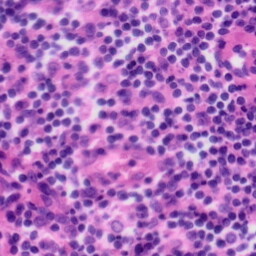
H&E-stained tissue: Tonsil